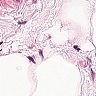
Metastatic tissue present: no